Chest X-ray:
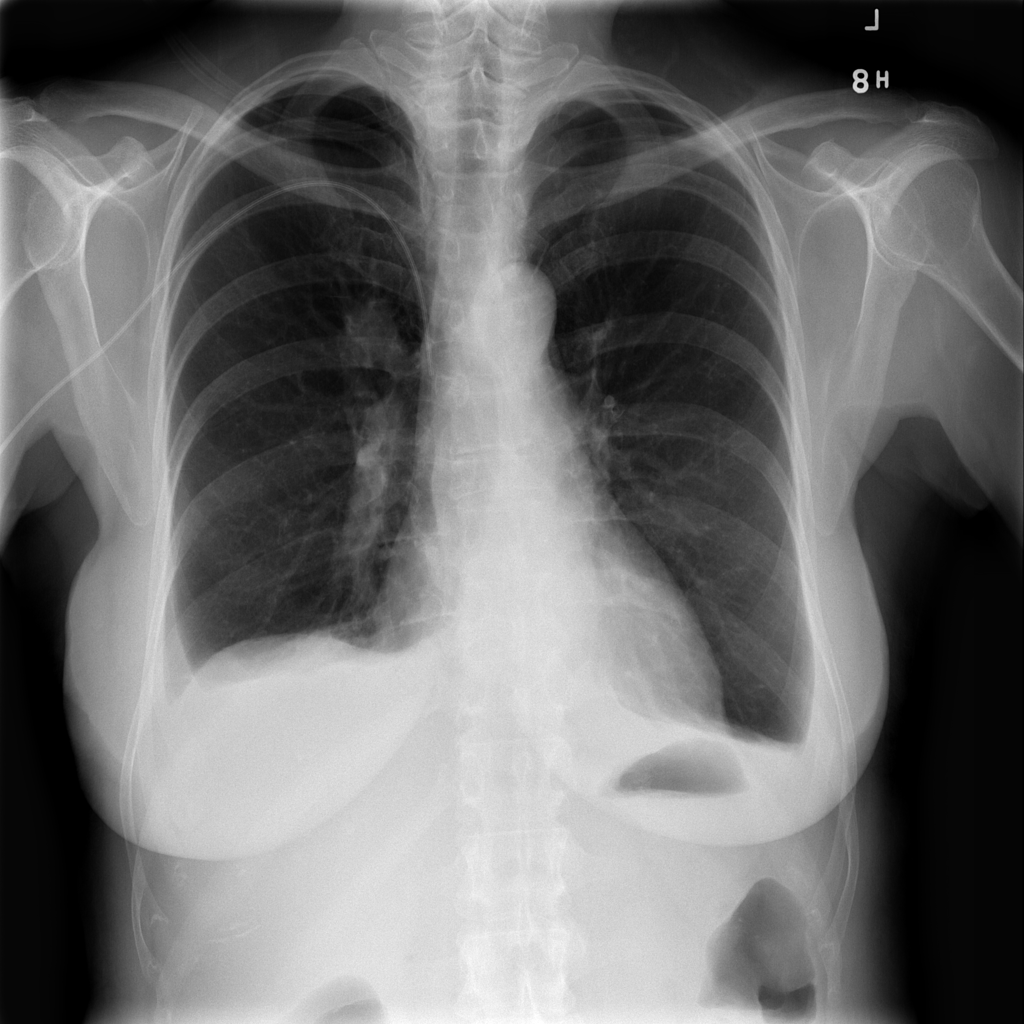
Findings: Effusion
No abnormal finding: no